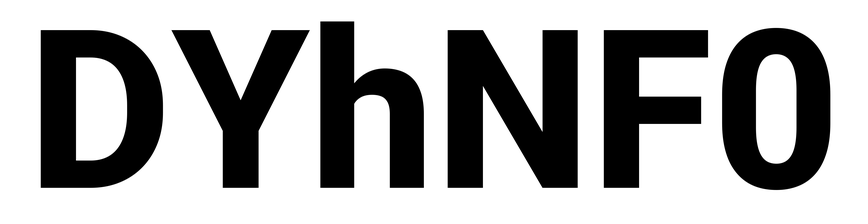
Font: Roboto_ExtraBold